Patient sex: F
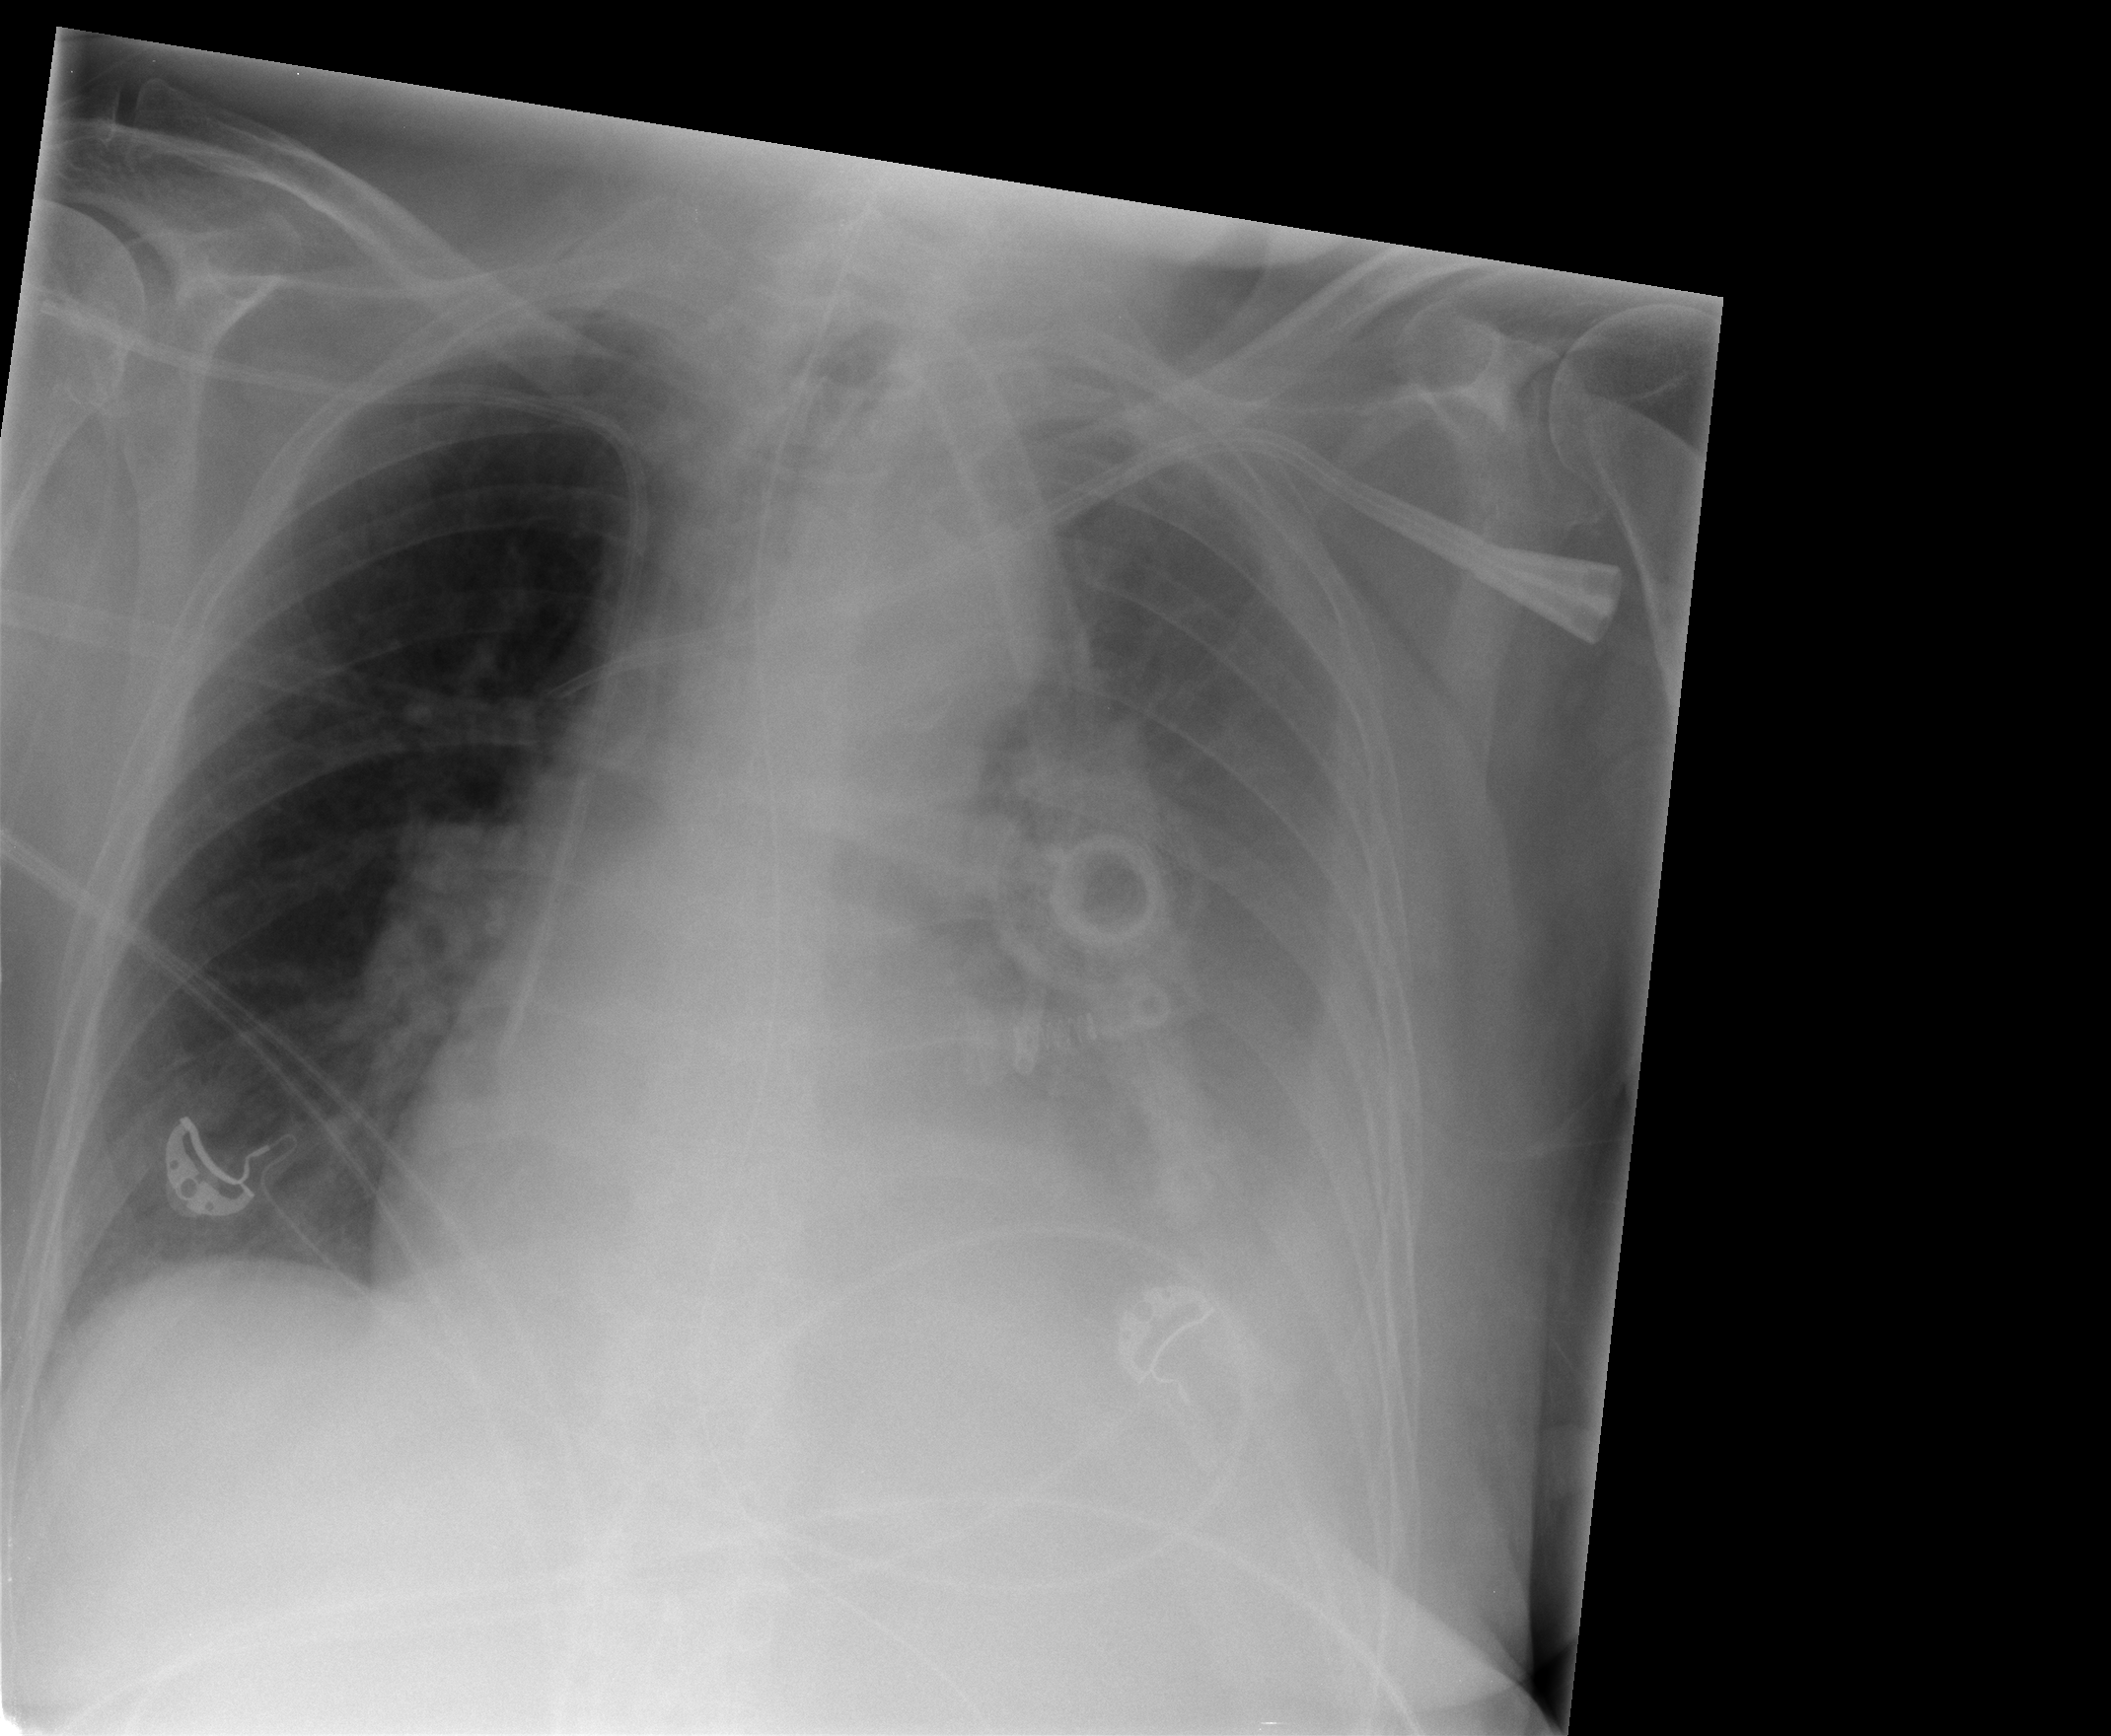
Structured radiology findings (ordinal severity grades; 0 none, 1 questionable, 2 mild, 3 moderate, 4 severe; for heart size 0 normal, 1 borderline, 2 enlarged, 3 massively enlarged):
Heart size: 1
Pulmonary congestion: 0
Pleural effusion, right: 0
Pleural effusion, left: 3
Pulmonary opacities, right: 0
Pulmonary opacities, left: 0
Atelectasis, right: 0
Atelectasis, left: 2